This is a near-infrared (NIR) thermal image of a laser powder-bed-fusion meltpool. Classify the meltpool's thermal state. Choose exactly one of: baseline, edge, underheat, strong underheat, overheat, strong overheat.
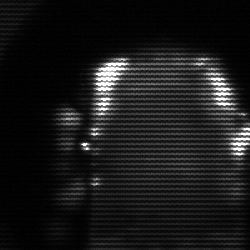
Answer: baseline